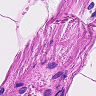
Metastatic tissue present: no